Interaction volume radius: 10 \u00c5
Interaction volume height: 20 \u00c5
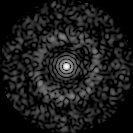
Disorder parameter: 0.8391